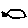
Label: fish